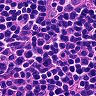
Metastatic tissue present: no